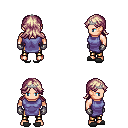
a pixel art fantasy rpg character, male body template, human, light skin, chain tabard jacket, gold greaves, white blonde loose hair, silver tiara, metal gloves, gray slippers, four views (front, back, left, right), 2x2 character sprite sheet, small pixel art, hard edges, no anti-aliasing